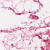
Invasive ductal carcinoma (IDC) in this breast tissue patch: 0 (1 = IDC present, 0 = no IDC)